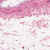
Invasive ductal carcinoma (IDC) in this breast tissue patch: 0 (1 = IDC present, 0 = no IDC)